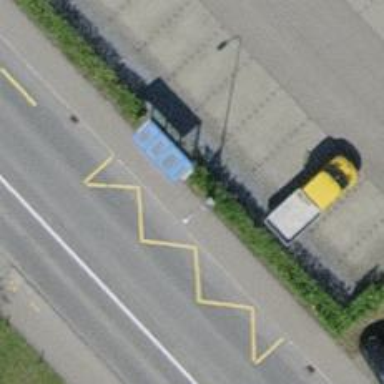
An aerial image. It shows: Bus stop with shelter. It is platform for public transport.